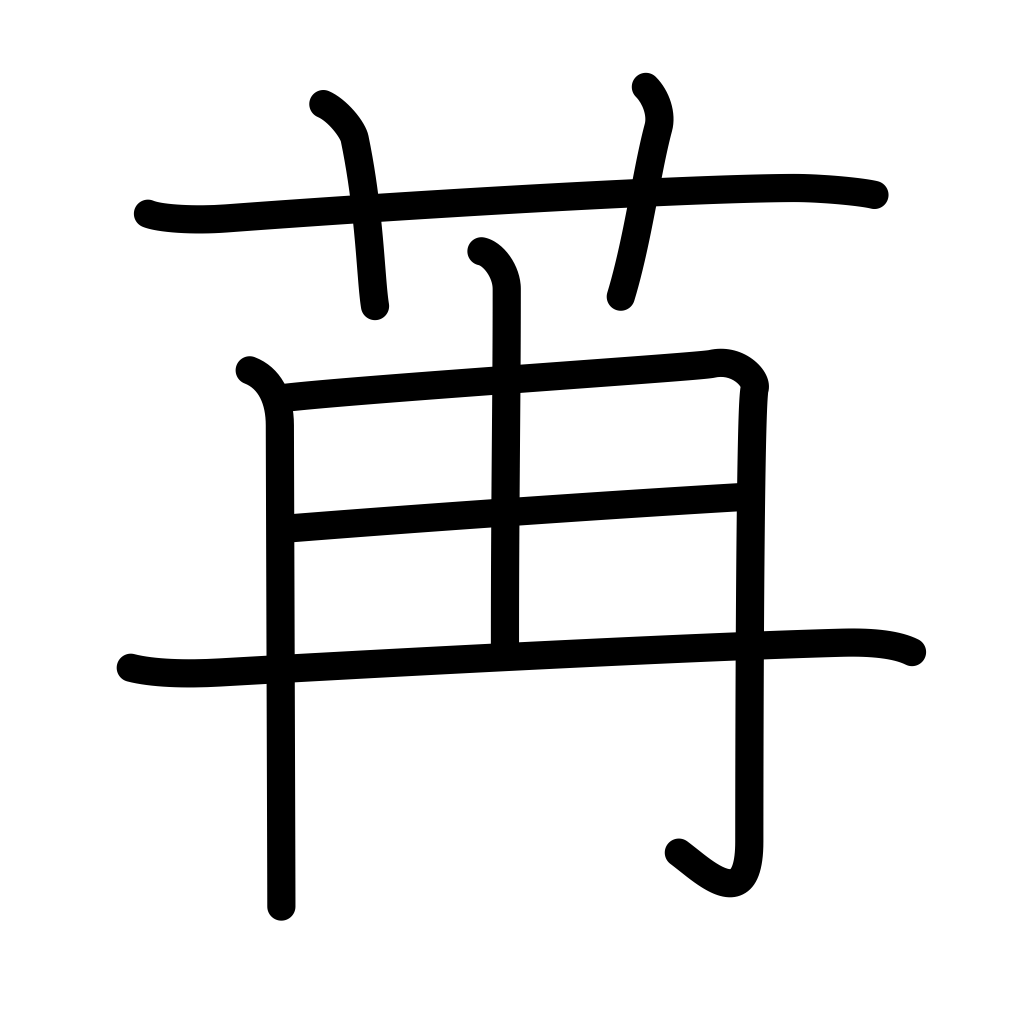
Meaning: flourishing, luxuriant